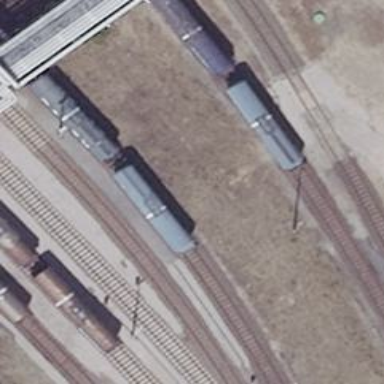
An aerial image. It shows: Railway yard used for servicing trains.